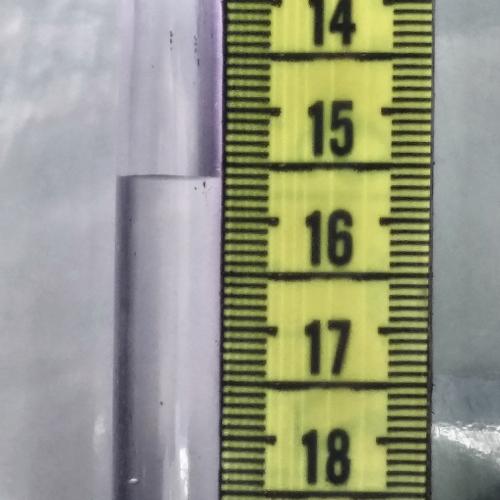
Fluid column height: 15.6 cm